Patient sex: M
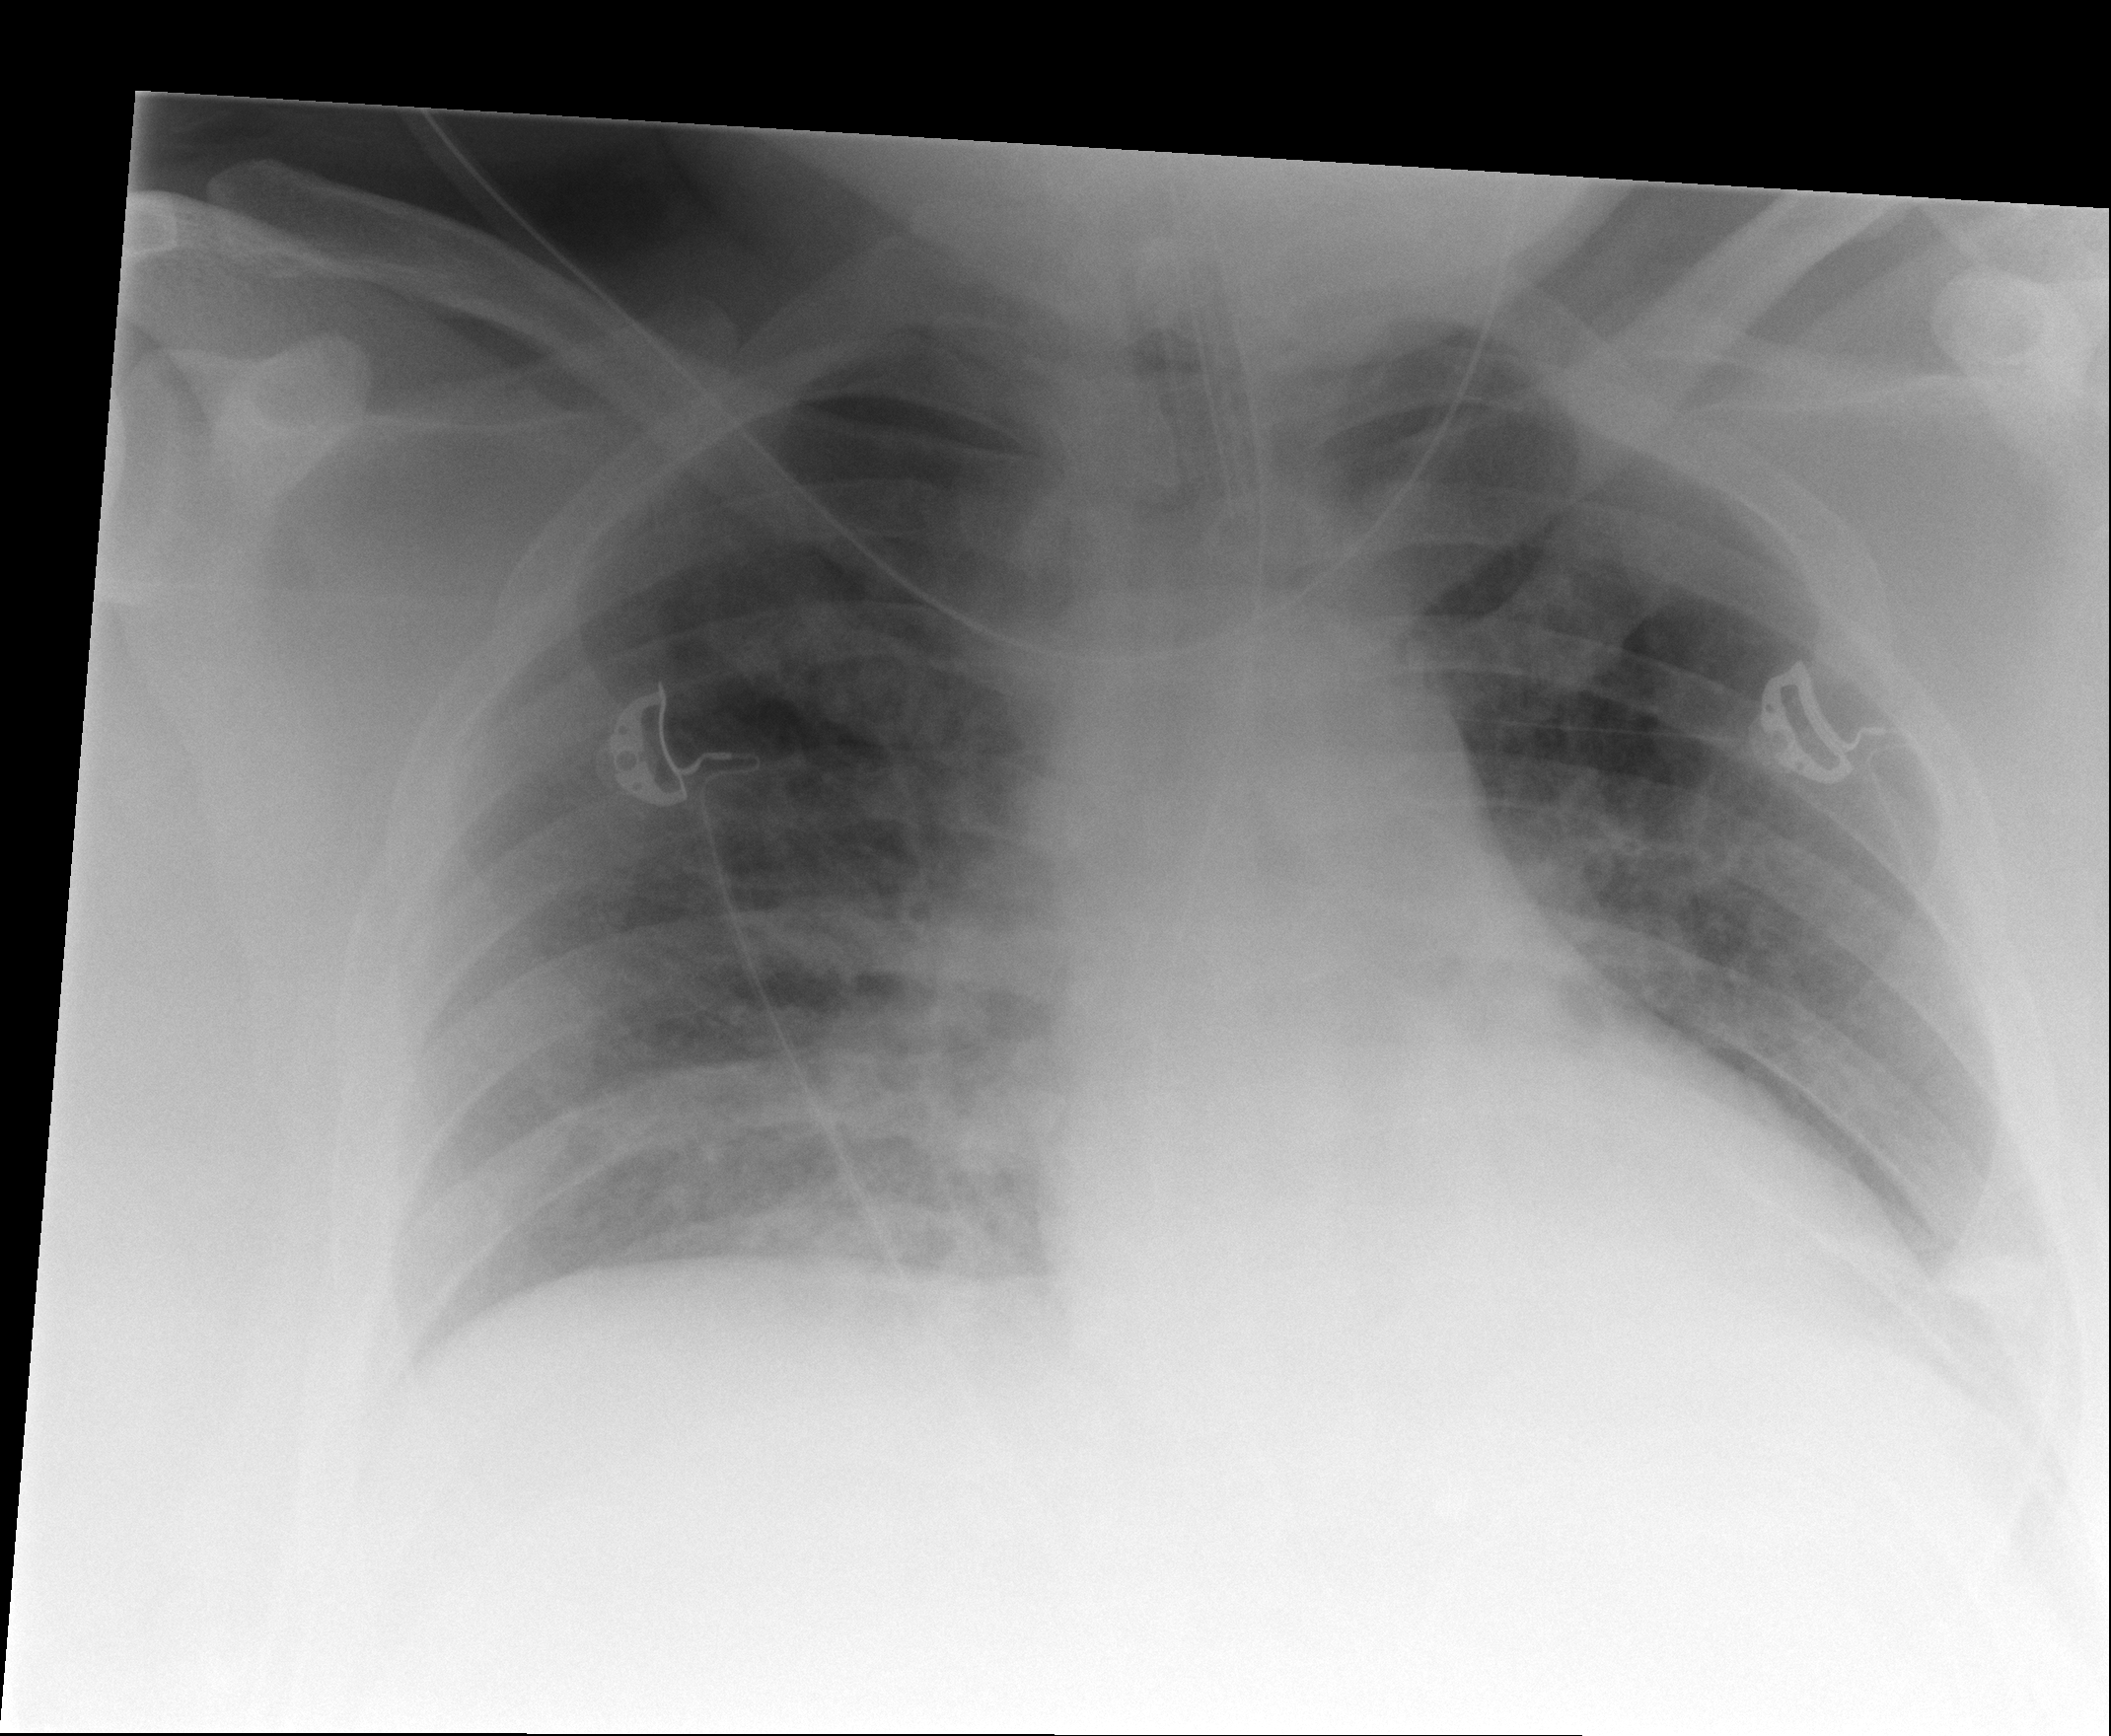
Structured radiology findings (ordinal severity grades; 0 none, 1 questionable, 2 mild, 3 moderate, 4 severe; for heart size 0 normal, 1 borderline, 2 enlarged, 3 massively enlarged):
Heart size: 0
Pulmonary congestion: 1
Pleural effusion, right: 0
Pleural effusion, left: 2
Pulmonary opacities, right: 2
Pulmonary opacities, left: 2
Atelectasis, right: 2
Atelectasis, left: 2